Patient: sex M, age 38
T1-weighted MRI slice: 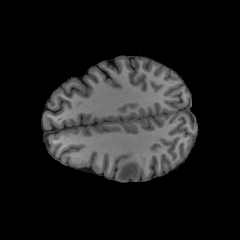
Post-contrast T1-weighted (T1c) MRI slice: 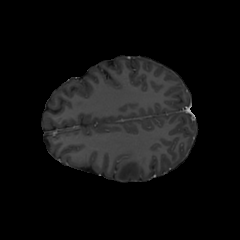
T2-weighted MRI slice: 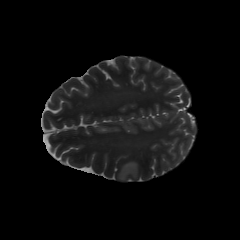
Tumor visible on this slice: yes
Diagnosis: Astrocytoma, IDH-mutant
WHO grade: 2